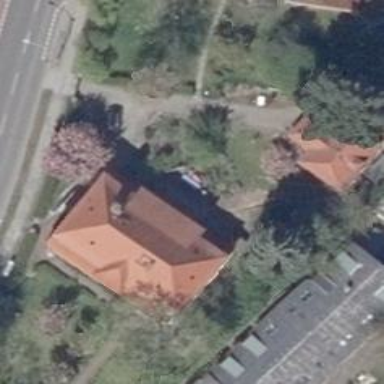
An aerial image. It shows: Building.